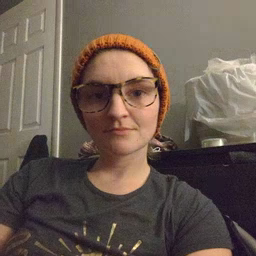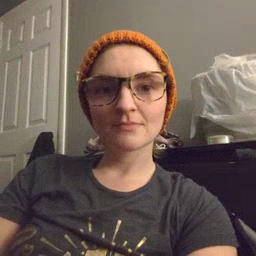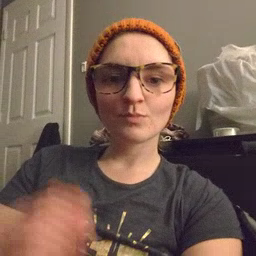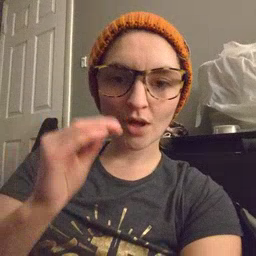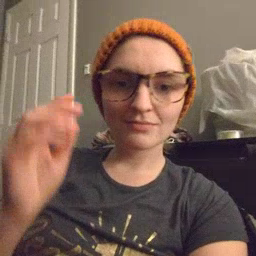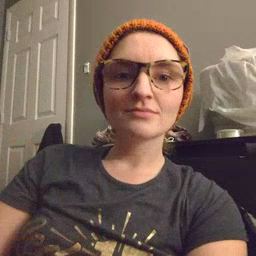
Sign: kiss